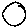
Label: circle